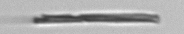
Label: fiber